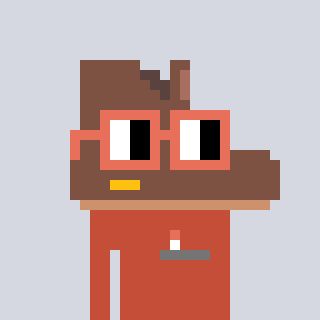
a pixel art character with square orange glasses, a boot-shaped head and a rust-colored body on a cool background